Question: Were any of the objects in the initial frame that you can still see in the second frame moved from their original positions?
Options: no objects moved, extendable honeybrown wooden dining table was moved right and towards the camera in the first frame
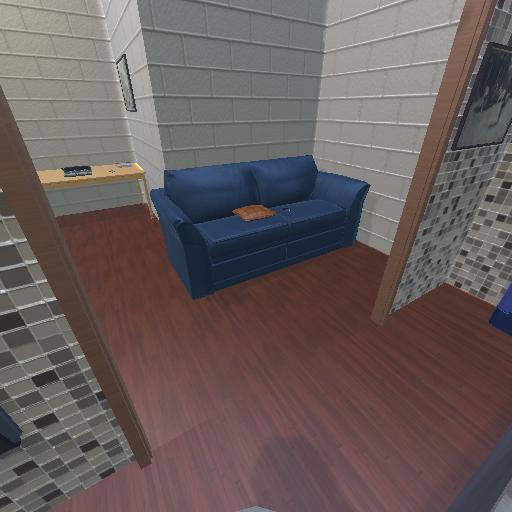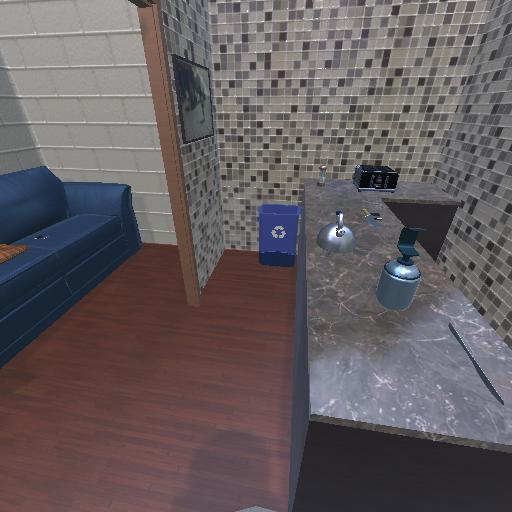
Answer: no objects moved